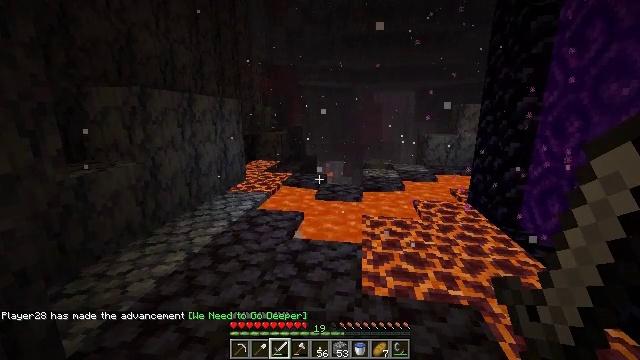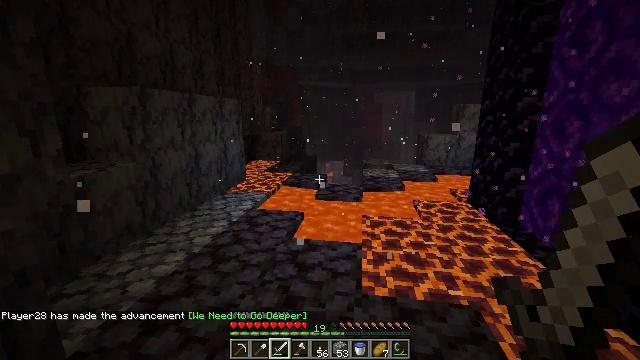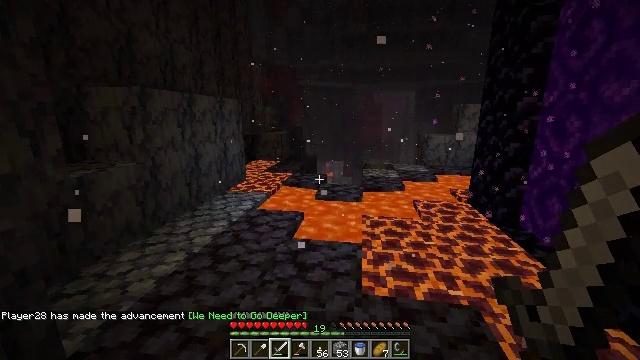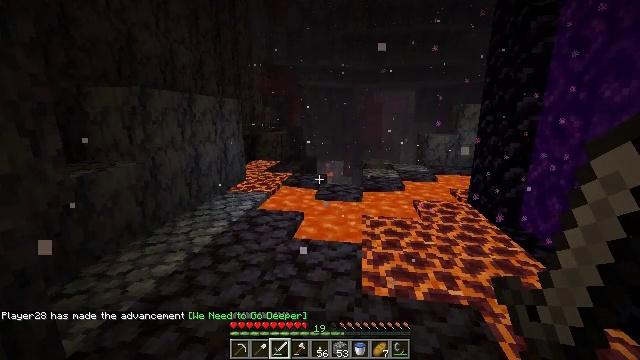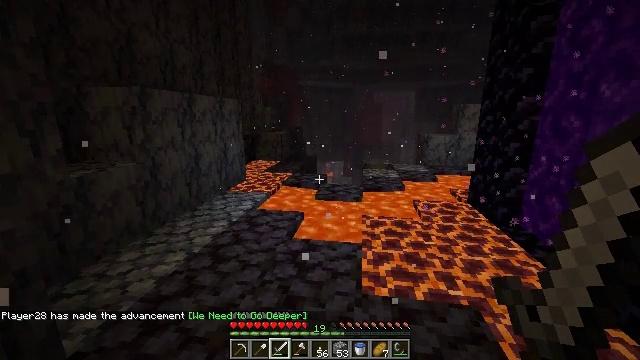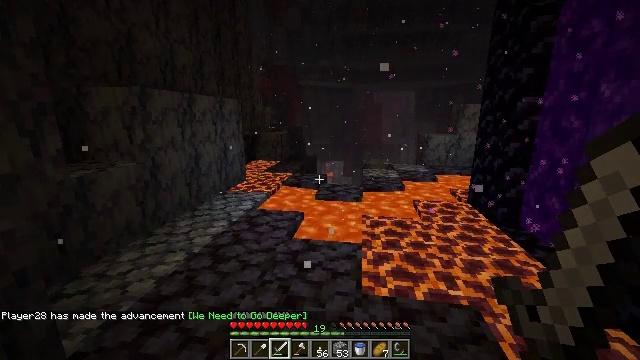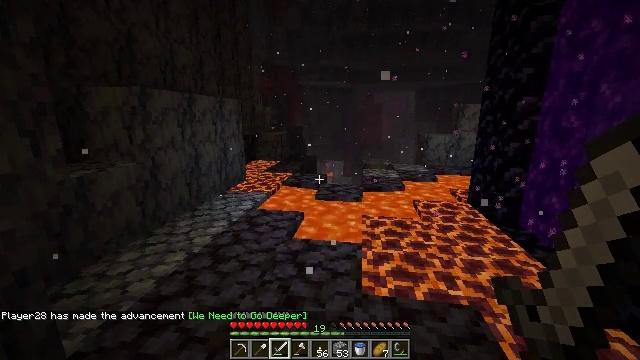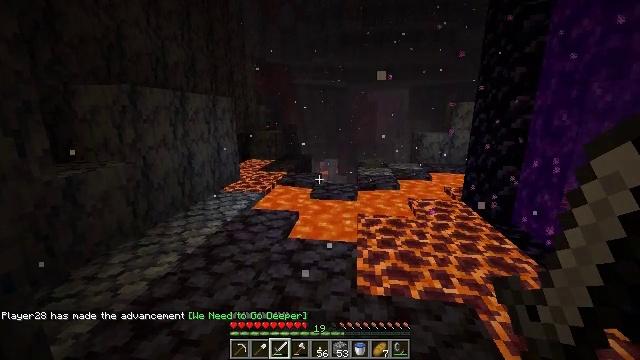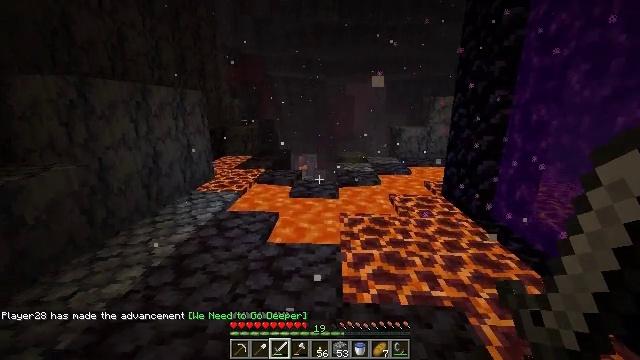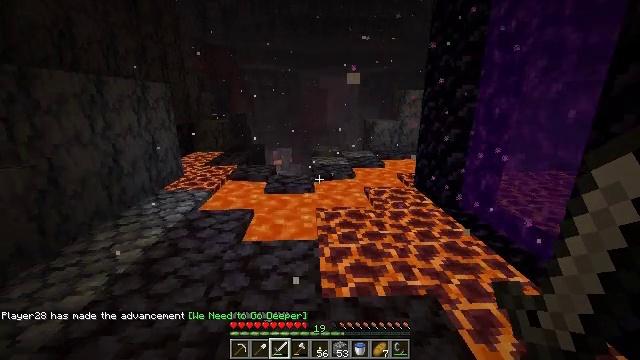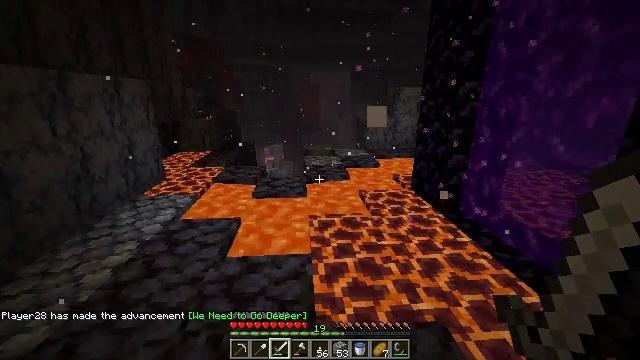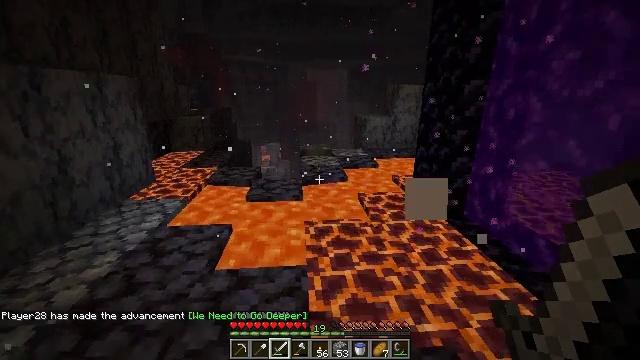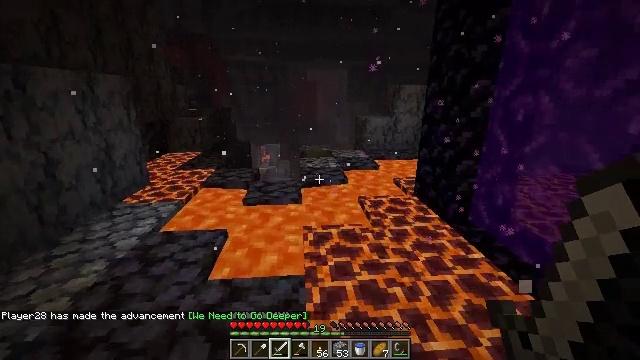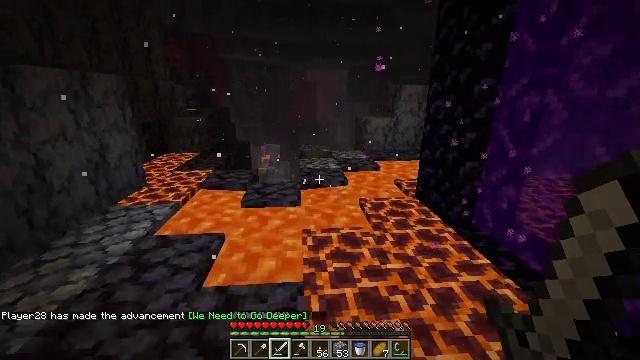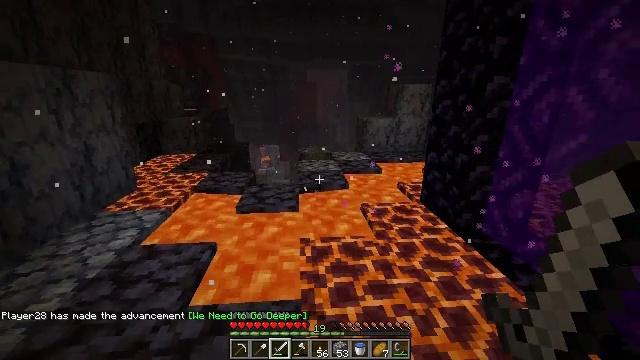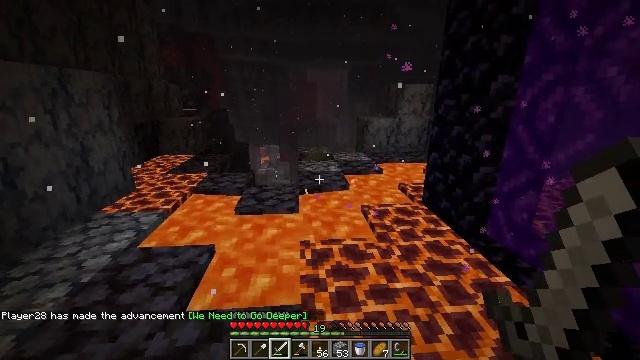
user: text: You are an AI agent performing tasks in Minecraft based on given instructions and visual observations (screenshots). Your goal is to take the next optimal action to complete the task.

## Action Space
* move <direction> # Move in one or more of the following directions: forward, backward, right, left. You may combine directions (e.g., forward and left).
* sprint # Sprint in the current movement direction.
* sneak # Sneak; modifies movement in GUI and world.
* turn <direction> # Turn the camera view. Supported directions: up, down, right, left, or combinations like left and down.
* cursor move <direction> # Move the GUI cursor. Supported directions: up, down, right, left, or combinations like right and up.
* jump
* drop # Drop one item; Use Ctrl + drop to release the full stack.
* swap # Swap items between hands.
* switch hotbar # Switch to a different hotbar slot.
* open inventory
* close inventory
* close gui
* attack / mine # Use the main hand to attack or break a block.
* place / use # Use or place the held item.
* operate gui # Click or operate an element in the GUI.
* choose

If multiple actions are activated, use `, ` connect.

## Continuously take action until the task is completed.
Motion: motion action
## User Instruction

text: Mine magma blocks for light and decoration.
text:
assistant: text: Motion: no_op
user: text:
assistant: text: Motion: no_op
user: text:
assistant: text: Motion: no_op
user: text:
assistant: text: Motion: no_op
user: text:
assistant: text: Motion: no_op
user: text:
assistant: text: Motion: no_op
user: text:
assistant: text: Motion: move forward, turn right
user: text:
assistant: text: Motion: move forward, turn right and down
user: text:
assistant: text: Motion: move forward, turn right and down
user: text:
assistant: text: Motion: move forward, turn right
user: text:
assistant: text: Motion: move forward
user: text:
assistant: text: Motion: move forward
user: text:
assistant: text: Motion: move forward
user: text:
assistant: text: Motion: no_op
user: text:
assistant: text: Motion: no_op
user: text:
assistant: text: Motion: no_op
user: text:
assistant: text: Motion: no_op
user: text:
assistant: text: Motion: no_op
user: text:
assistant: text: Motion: no_op
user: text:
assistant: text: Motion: no_op
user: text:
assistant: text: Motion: no_op
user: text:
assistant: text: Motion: no_op
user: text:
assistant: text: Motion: move left
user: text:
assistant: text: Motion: move left
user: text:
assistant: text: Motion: move left
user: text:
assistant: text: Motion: move left
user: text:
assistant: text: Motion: move left, turn down
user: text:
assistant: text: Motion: move left
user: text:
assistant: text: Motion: move left, turn down
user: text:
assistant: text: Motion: move left